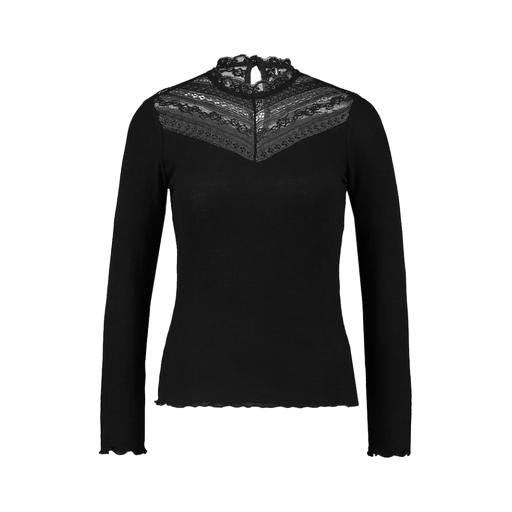
vero moda black high neck blouse, black long-sleeved lace top, black shayna mock-turtleneck lace top, white background